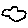
Label: cloud